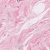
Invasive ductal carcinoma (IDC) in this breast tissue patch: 0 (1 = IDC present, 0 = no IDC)